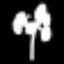
Label: palm tree